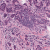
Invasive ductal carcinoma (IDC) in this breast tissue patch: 1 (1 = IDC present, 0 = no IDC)